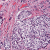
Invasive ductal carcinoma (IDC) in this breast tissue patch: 1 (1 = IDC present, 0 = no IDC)